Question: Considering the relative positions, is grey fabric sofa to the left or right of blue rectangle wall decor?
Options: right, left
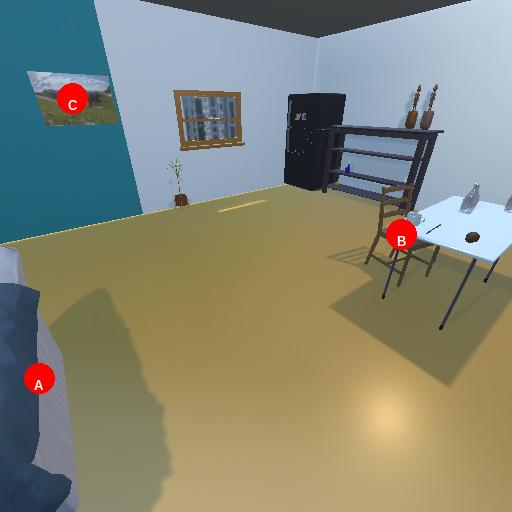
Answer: right